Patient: sex M, age 49
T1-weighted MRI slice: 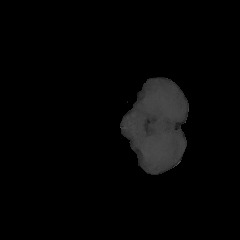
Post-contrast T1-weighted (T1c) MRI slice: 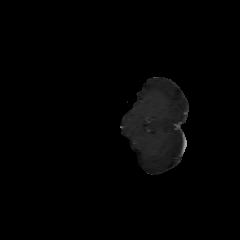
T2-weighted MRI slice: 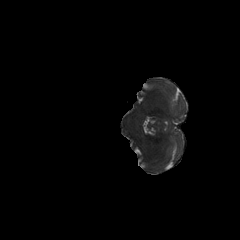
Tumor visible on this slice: no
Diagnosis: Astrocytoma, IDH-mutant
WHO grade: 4